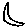
Label: moon